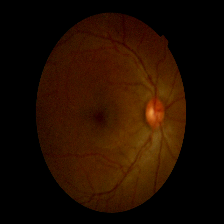
Diabetic retinopathy grade: Mild